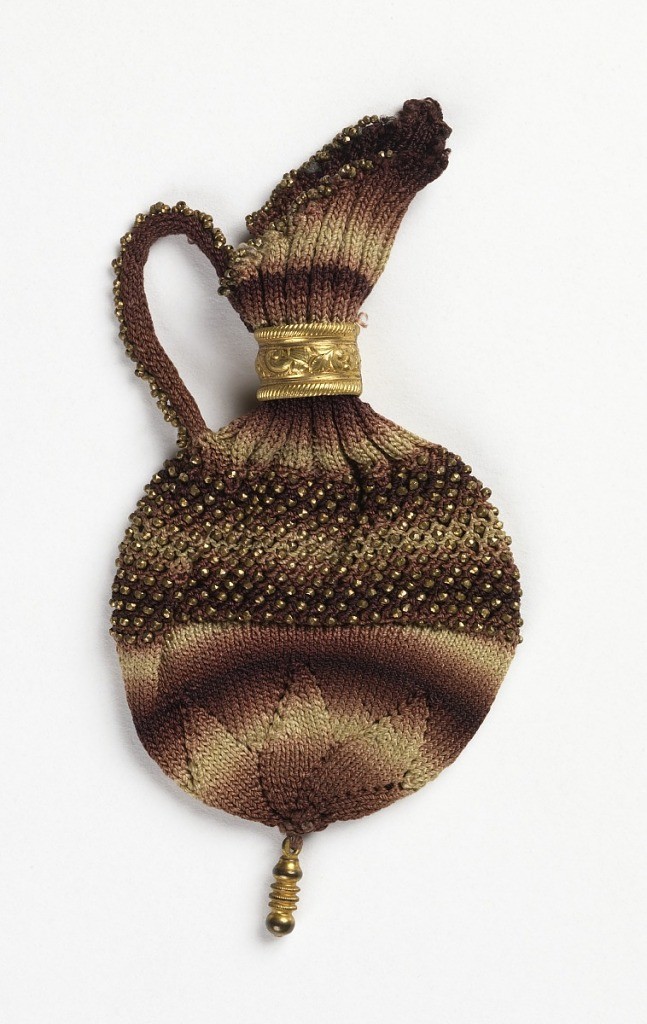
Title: Purse (pence jug)
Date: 1830–60
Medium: silk Technique: knitted
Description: Small purse in the form of a jug, in ombre stripes from brownish-red to white. With bronze-colored beads, a gilt ring at neck, and gilt drop at botton.